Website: lowes
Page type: newsletter-management
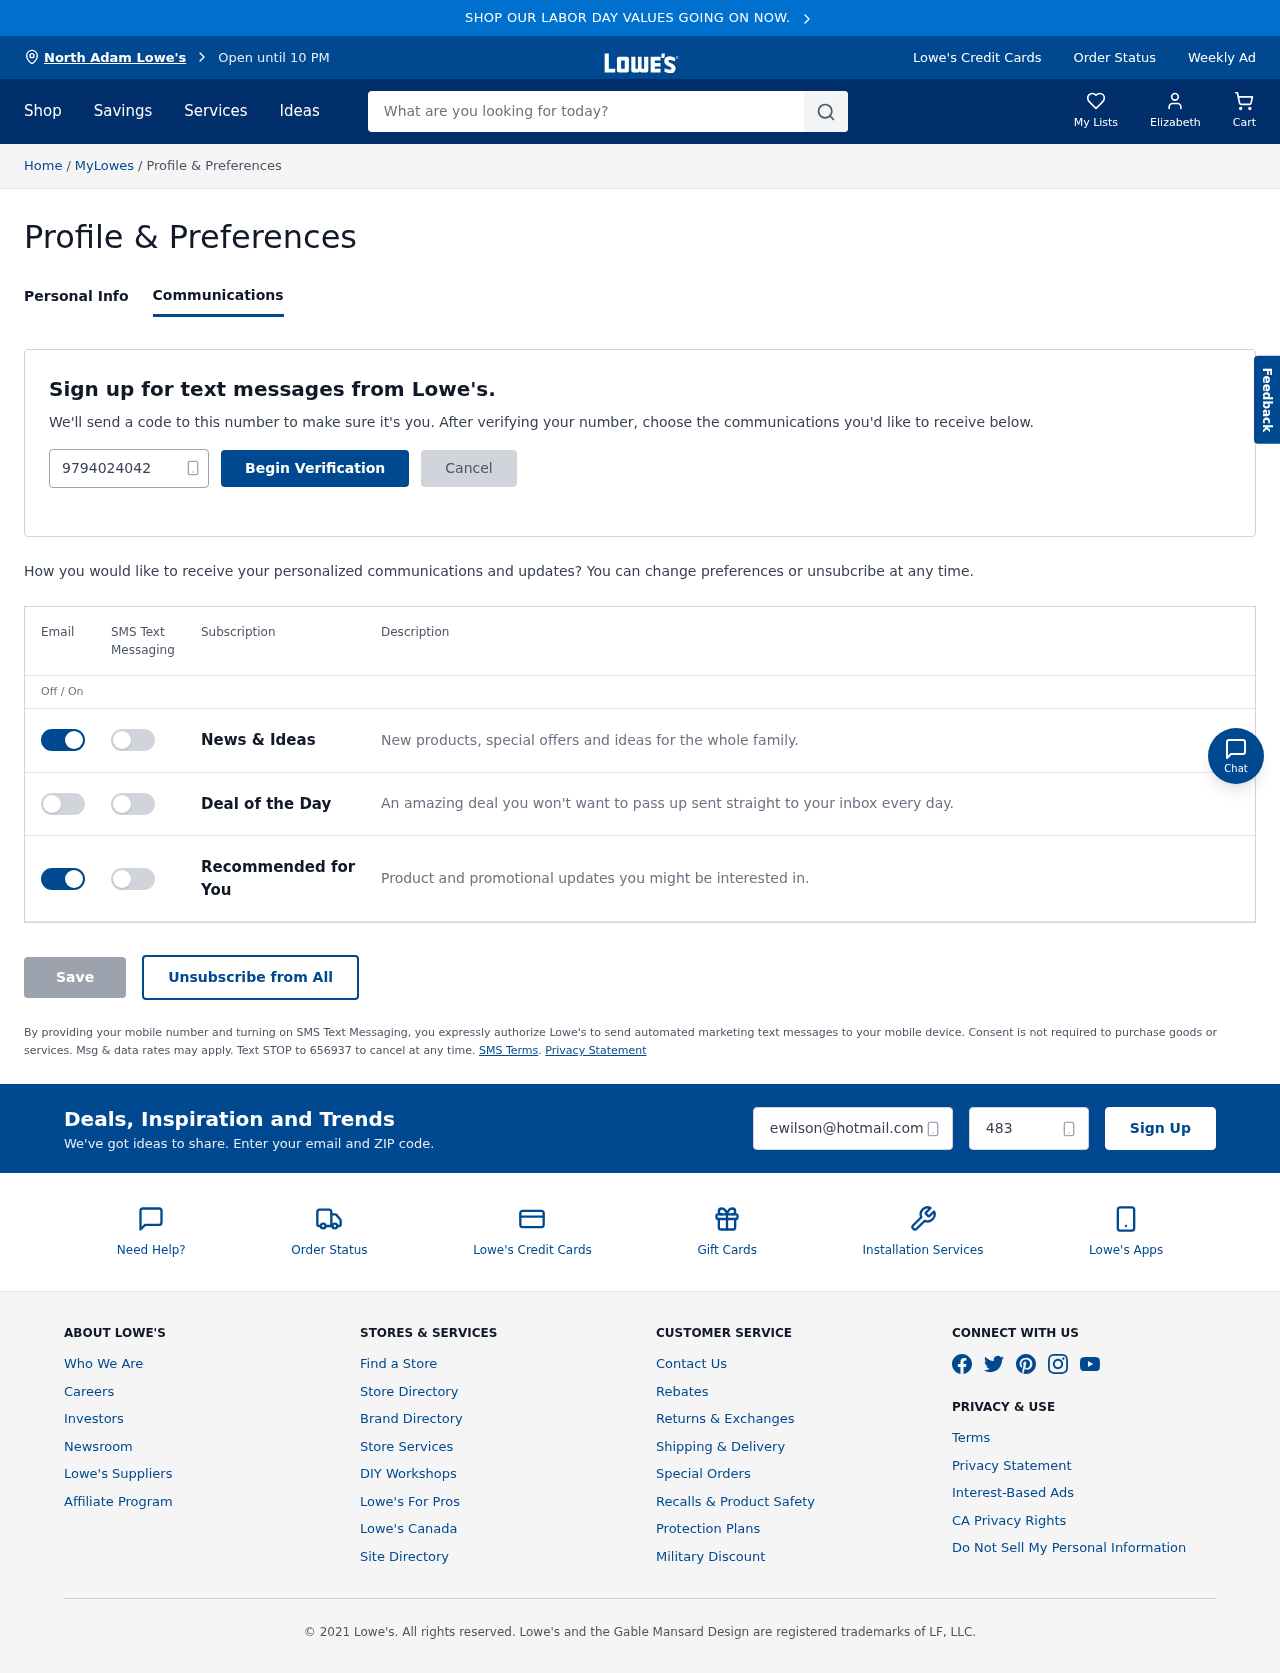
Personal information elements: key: PII_CITY
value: North Adam Lowe's
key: PII_EMAIL
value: ewilson@hotmail.com
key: PII_FIRSTNAME
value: Elizabeth
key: PII_PHONE
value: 9794024042
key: PII_POSTCODE
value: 48302
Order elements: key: ORDER_NUM_ITEMS
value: Cart
Search elements: key: HEADER_SEARCH
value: What are you looking for today?